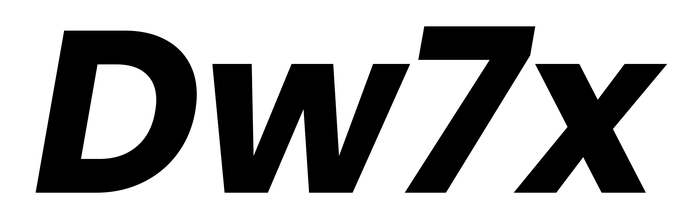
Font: Poppins-BoldItalic